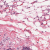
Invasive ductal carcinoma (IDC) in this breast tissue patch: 1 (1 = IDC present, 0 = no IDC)